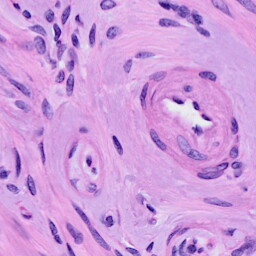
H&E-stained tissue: Cervix